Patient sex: M
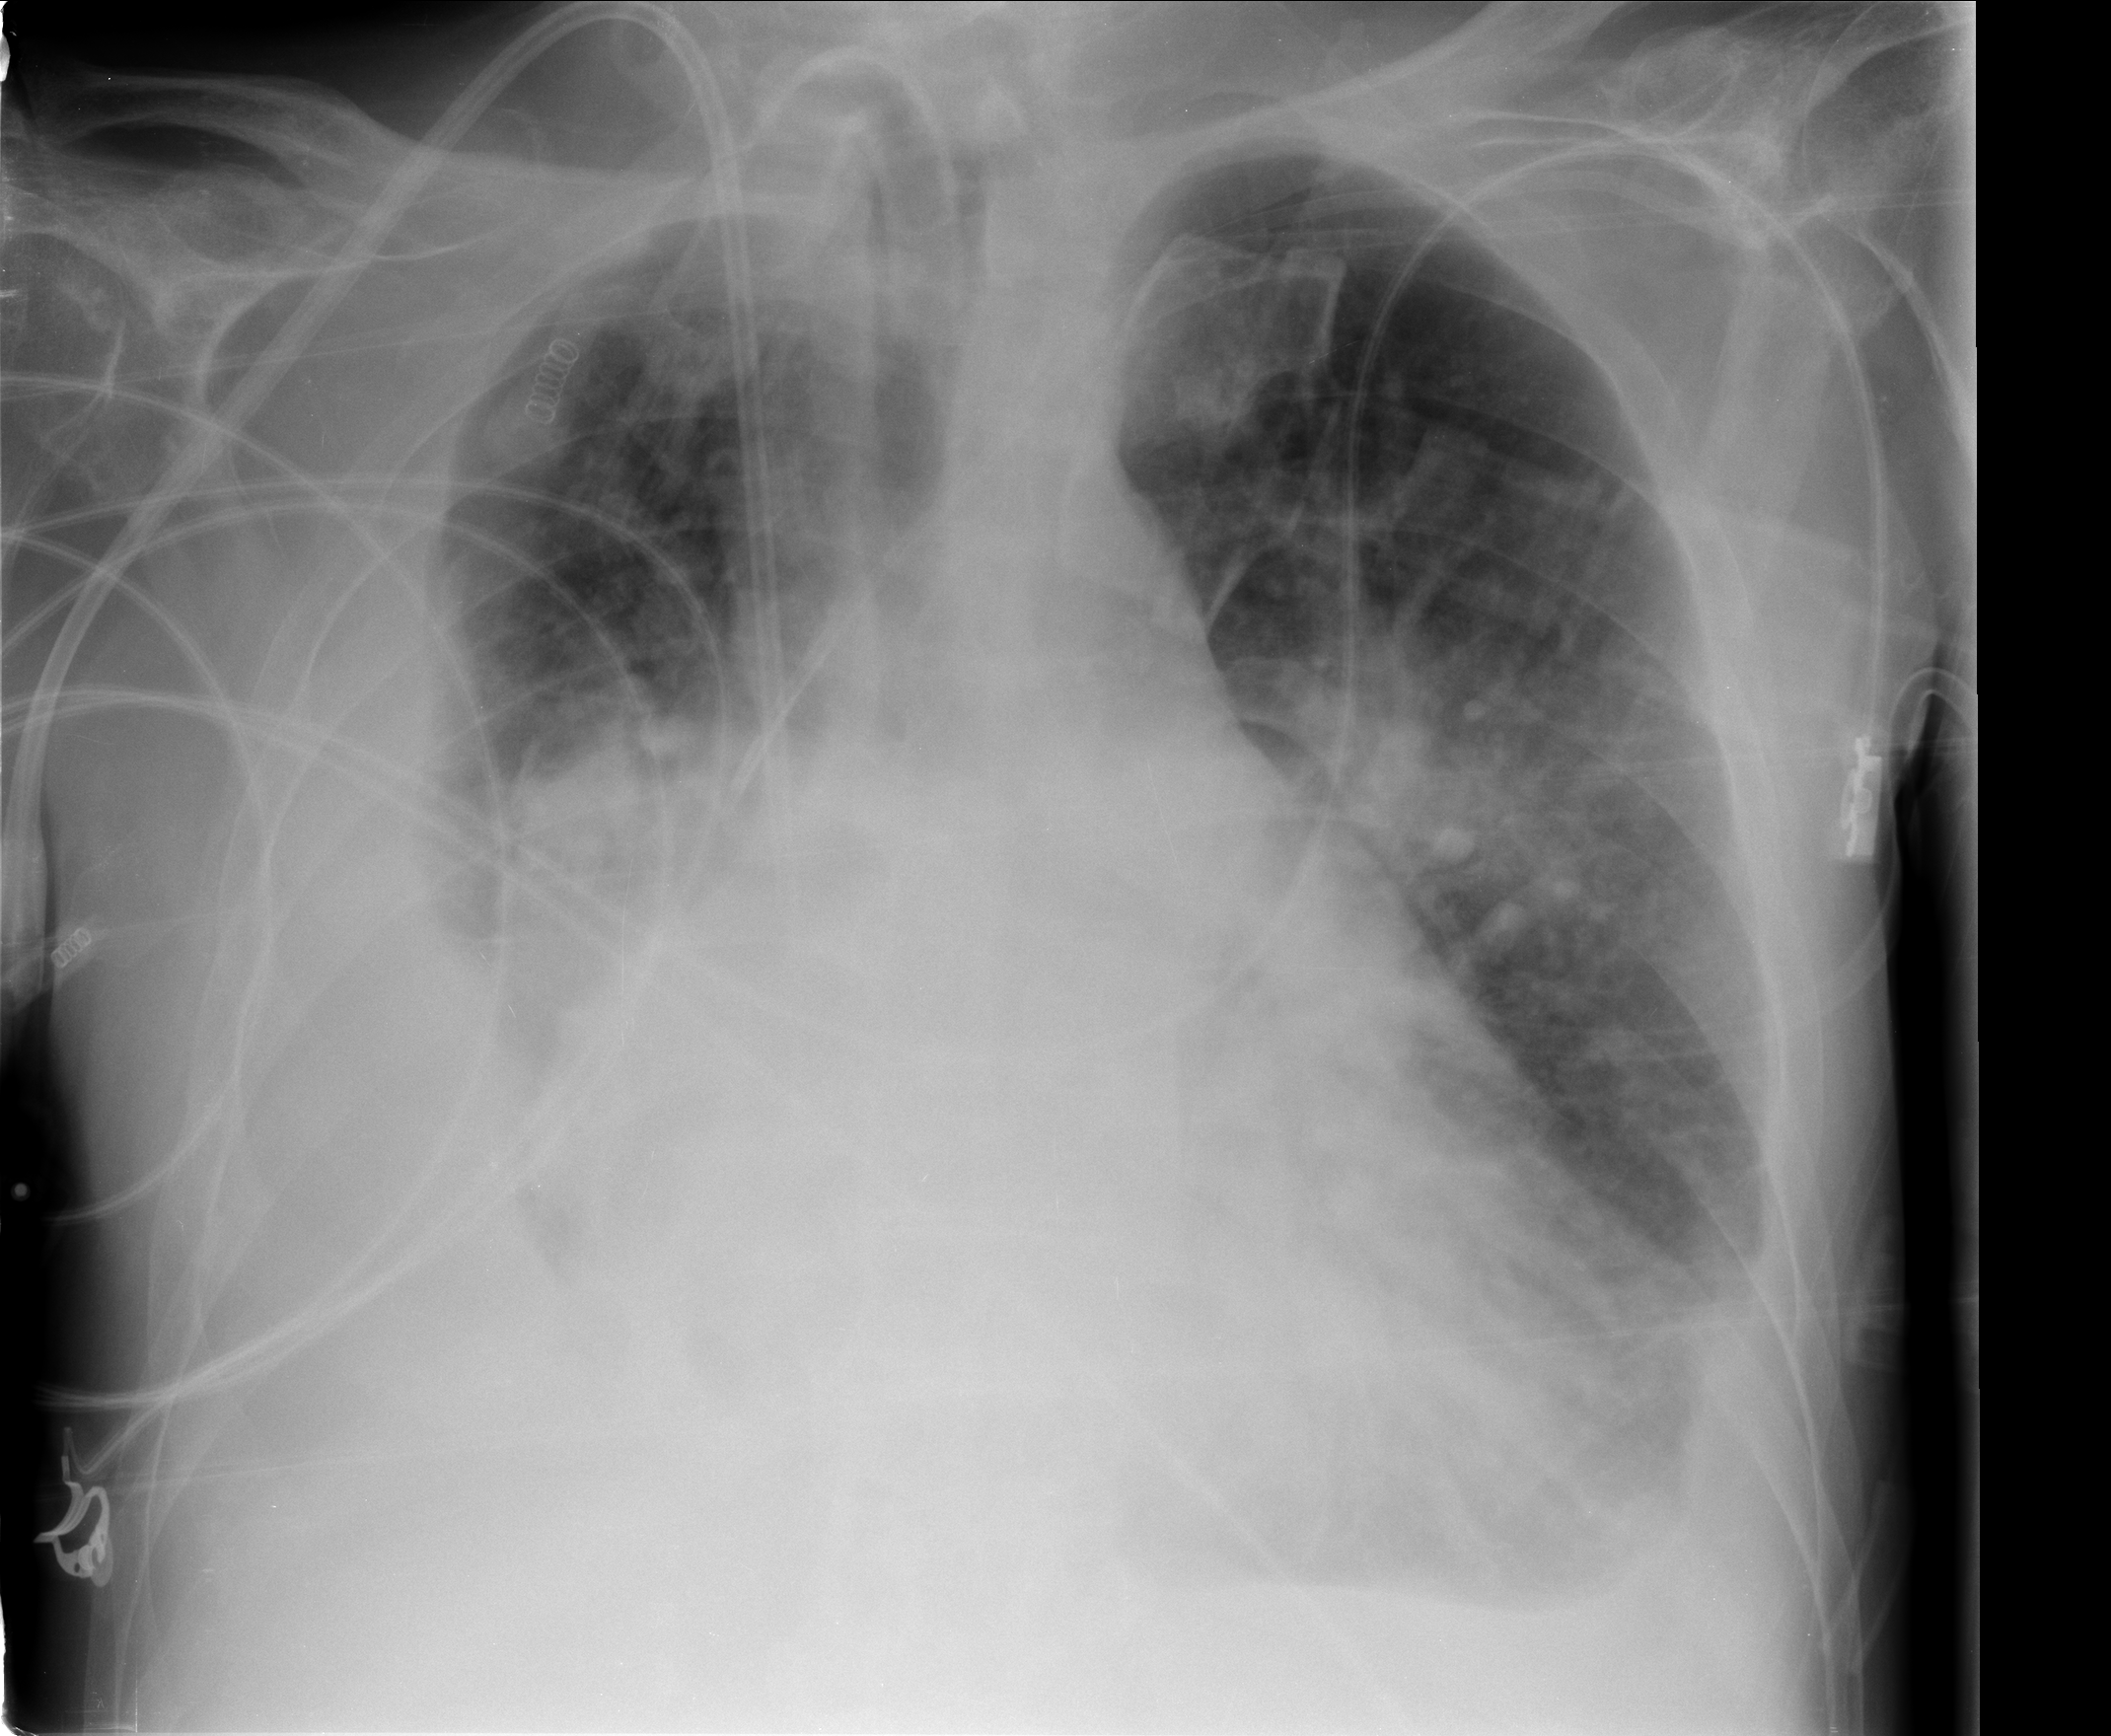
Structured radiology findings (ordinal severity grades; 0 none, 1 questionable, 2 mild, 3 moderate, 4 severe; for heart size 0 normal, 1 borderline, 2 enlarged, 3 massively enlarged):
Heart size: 2
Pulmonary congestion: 2
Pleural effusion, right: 3
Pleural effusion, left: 2
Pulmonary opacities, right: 3
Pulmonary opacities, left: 2
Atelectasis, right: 3
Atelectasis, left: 2